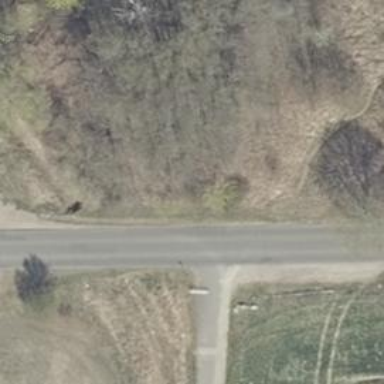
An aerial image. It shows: Tertiary road with asphalt surface.